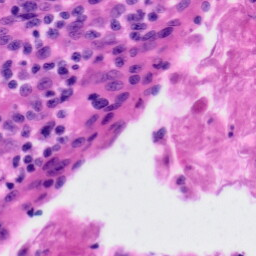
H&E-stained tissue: Tonsil